Question: I'm using STM32CubeIDE to write an application for a STM32F411RE Nucleo board. The code involves the use of a timer. When I attempt to build my project, I get a number of "undefined reference" errors for the timer functions called.
After looking around, I noticed that the timer functions (ex: HAL_TIM_Base_Init()) related to the errors are located in stm32f4xx_hal_tim.c and are grayed out with a strike-through. I assume this is the cause of the undefined reference errors I'm seeing.
Based on my googling, my understanding is that the strike-through means the function is deprecated. However, I'm unable to figure out how to resolve this. I did come across another question that's somewhat related to my issue: <URL>. However, the solution to it was related to the source file, rather than the functions within the source file.
Screenshot of what I'm seeing:

I'm new to the world of STM32 and STM32CubeIDE so any help/explanation is greatly appreciated. Thank you
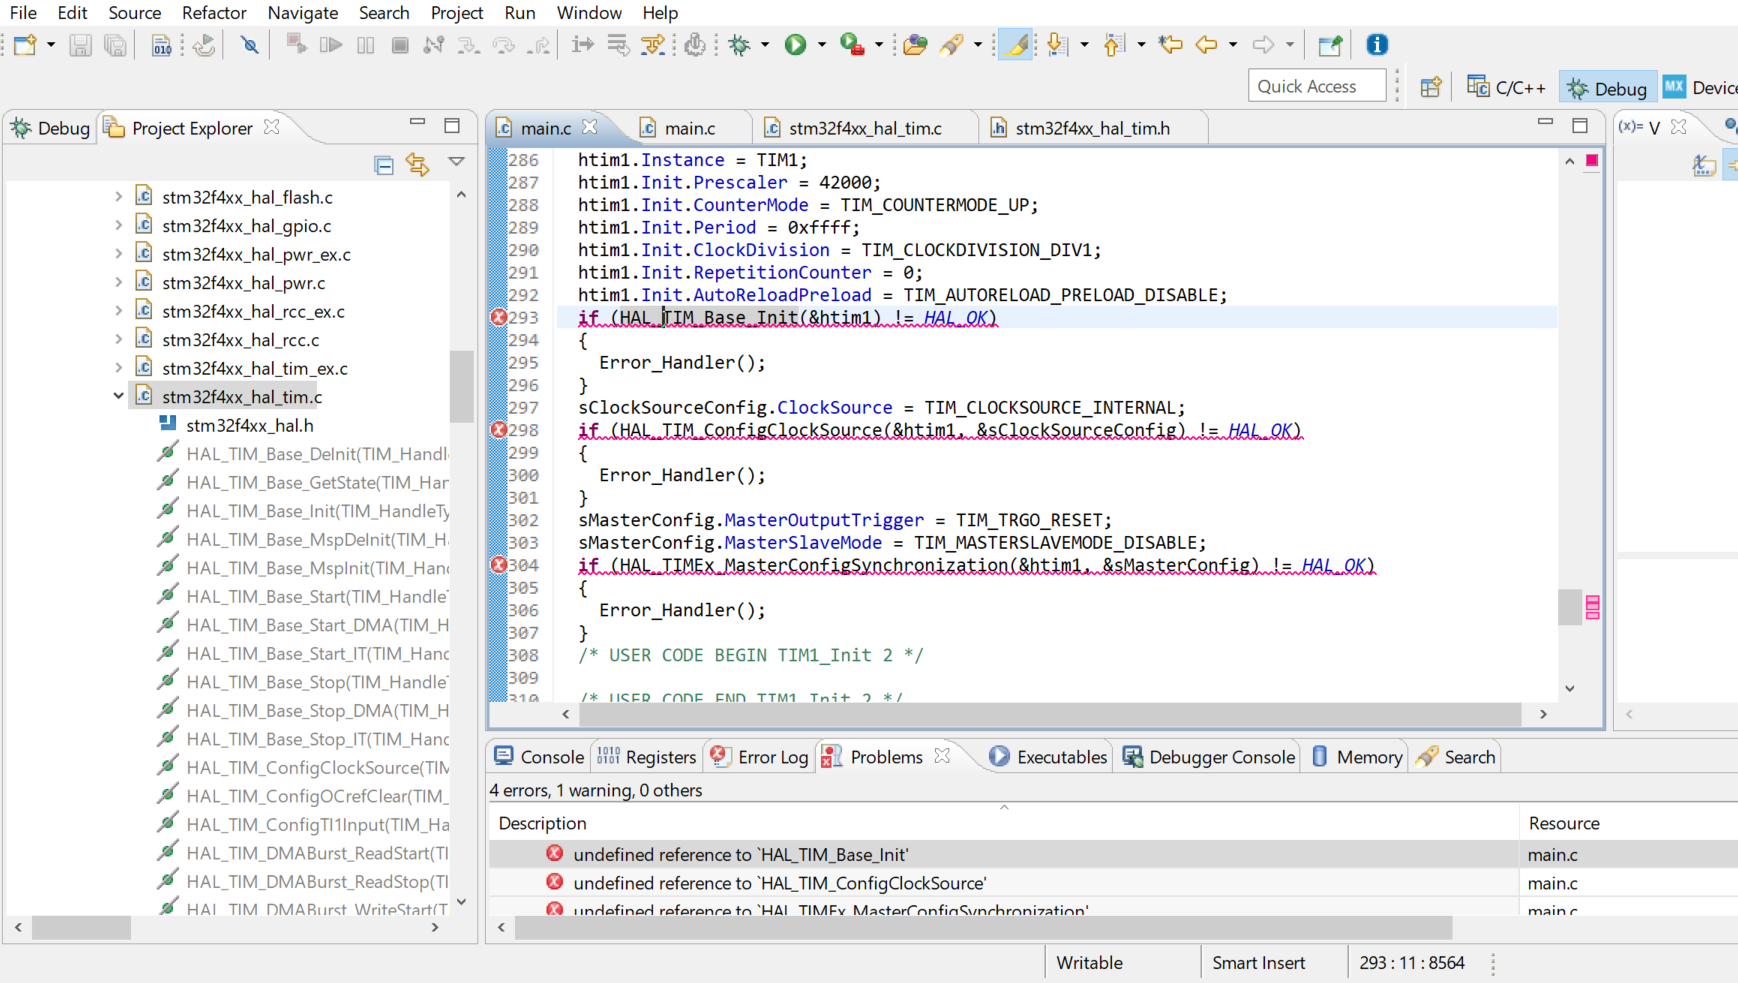
Answer: The functions are grayed out because a preprocessor directive is not met and therefore these functions are discarded during compile time.
If you look in the file you will find something like these at the very beginning:
'#ifdef HAL_TIM_MODULE_ENABLED'
The STM32 HAL is designed to be able to enable or disable several modules explicitly.
And these definitions are located in the 'stm32l4xx_hal_conf.h' file.
Just open this file and find the 'HAL_TIM_MODULE_ENABLED' definition and remove the surrounding comment block.
Moreover the config file is autogenerated in the CubeIDE depend on the selected "Pin & Configuration" settings (ioc file). Also check these to enabled the timer module.